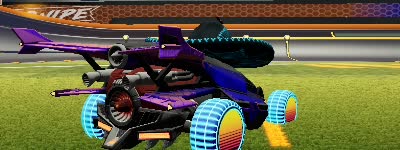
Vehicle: aftershock